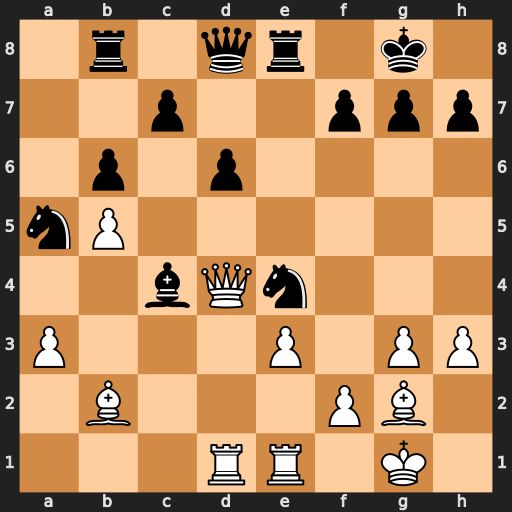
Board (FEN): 1r1qr1k1/2p2ppp/1p1p4/nP6/2bQn3/P3P1PP/1B3PB1/3RR1K1
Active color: w
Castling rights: -
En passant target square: -
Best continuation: Qxg7#